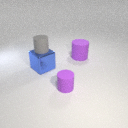
large purple rubber cylinder behind large blue metal cube